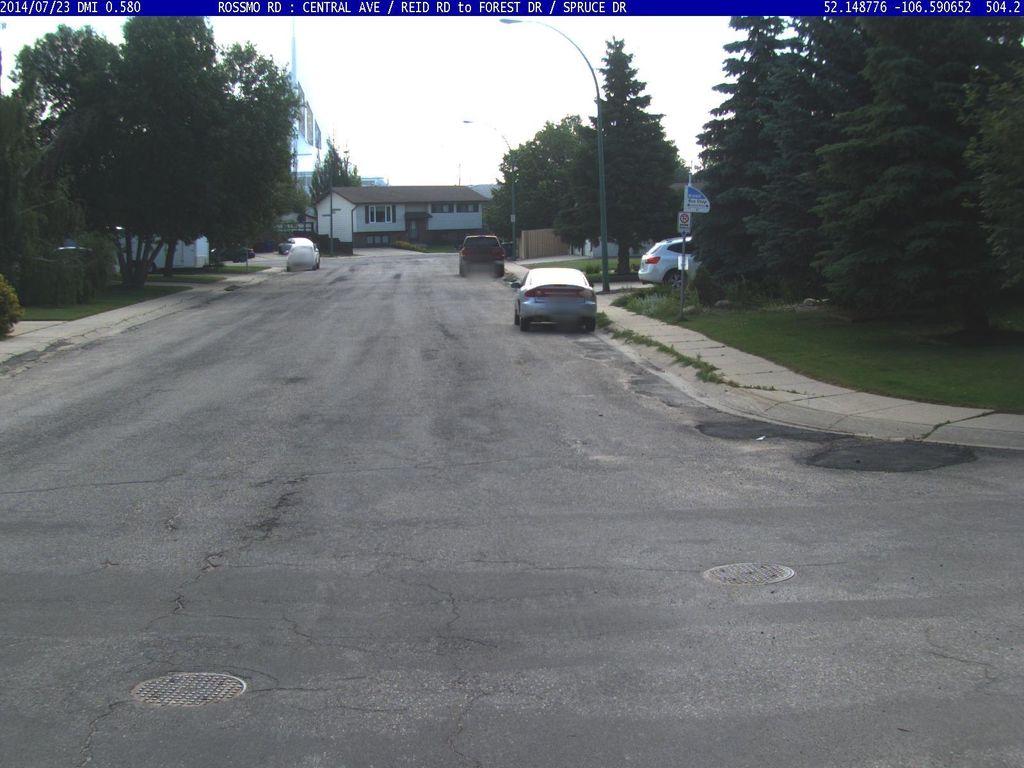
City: saskatoon